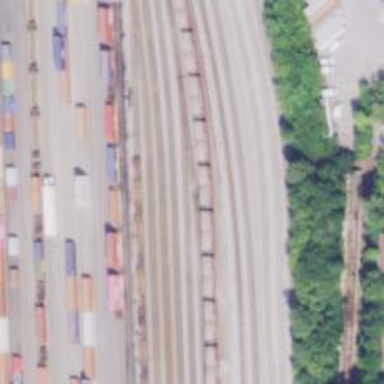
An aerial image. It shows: Railway yard used for servicing trains.